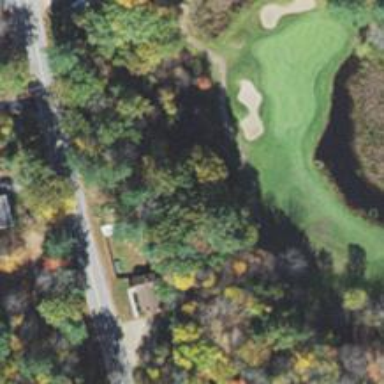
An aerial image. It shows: Pathway for golfing.